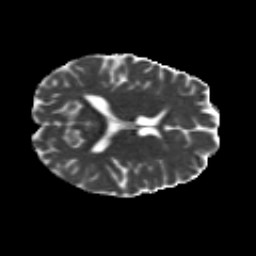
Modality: MD
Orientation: axial
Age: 24
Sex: male
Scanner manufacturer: siemens
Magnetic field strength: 3 T
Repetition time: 8.8 s
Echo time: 0.085 s